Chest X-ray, AP view. Patient: 67 years old, sex F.
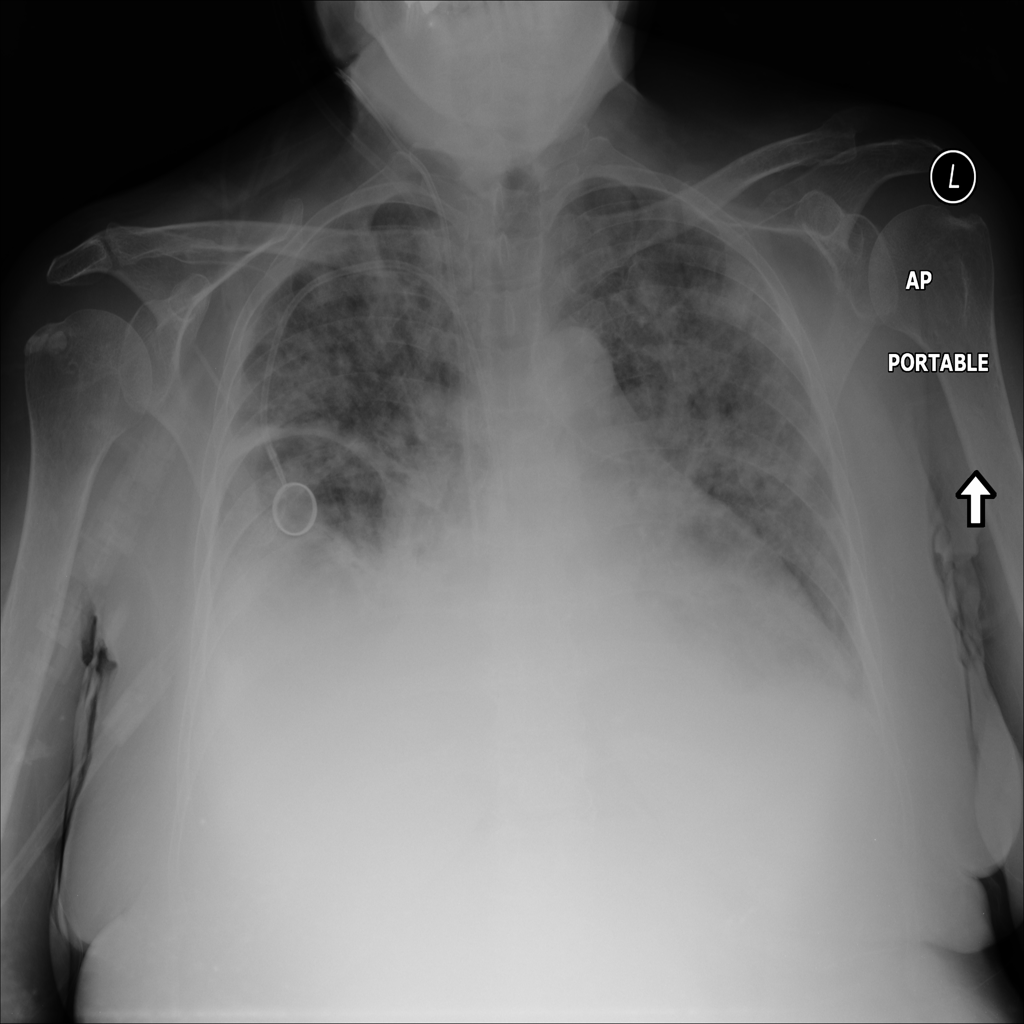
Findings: Infiltration, Pleural_Thickening